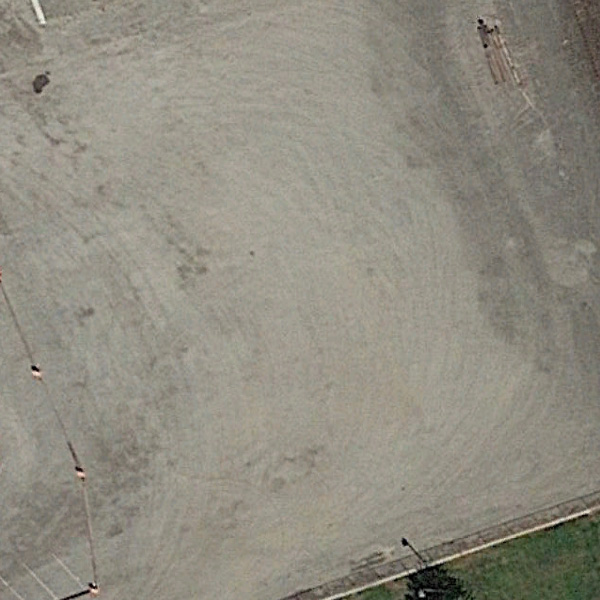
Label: BareLand